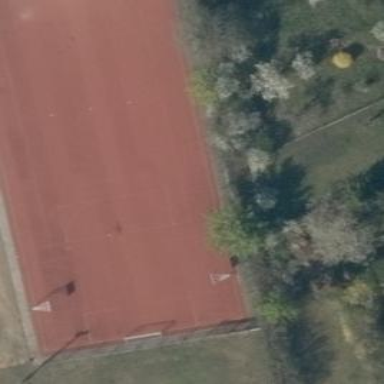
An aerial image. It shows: Basketball court on pitch.